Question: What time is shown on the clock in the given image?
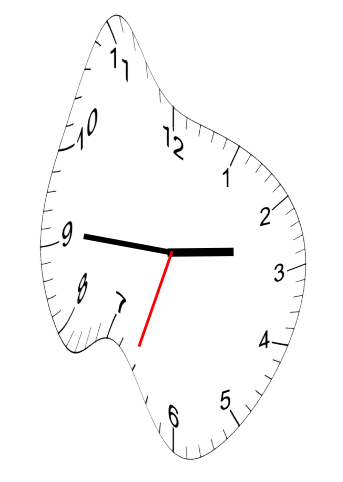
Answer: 02:45:33